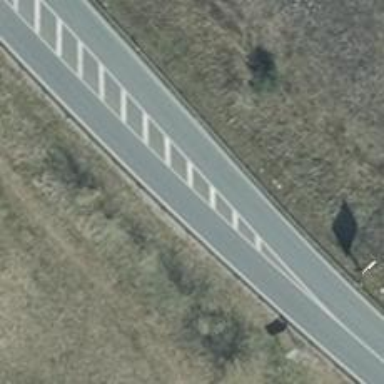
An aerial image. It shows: Asphalt motorway with primary highway classification.